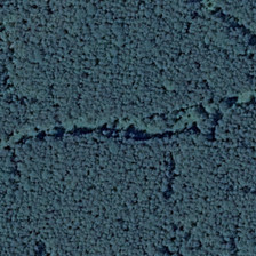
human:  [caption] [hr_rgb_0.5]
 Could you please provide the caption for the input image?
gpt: The looming river is across the airy forest.

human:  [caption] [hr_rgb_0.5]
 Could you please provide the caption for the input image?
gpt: The impending river is through the hermetic forest.

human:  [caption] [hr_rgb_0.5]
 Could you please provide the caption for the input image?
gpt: in the forest  there is a narrow long area with little trees .

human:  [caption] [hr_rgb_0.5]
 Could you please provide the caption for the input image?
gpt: The faintly visible river runs through the dense forest.

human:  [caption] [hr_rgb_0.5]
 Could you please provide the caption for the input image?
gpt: The river runs through the thick forest